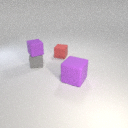
small red rubber cube to the right of small gray rubber cube